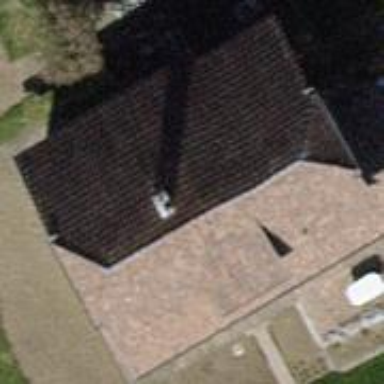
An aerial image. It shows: Half-hipped roof house.